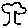
Label: tree